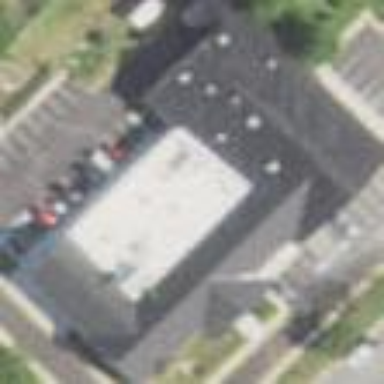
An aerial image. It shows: Animal shelter housed in building.